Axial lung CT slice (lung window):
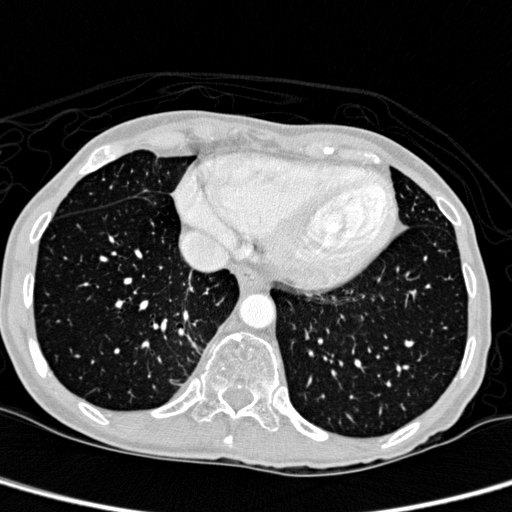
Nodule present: no